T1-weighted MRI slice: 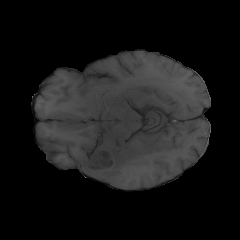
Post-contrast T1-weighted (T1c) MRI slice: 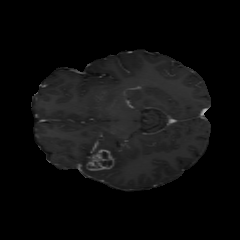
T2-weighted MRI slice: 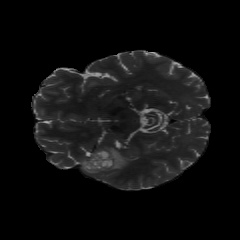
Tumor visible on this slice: yes